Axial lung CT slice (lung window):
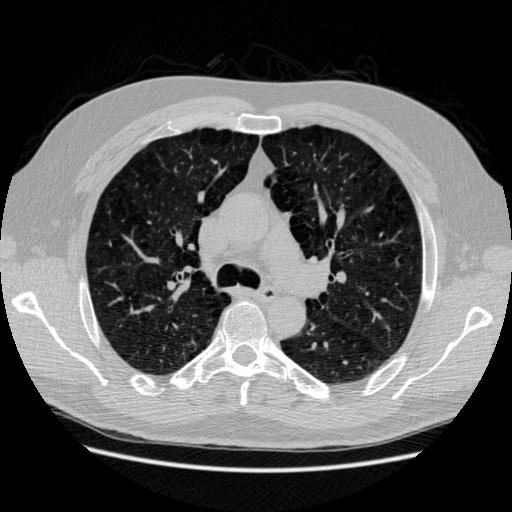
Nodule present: no